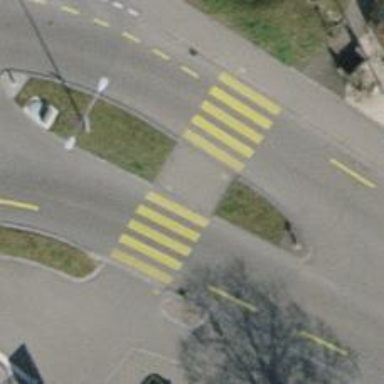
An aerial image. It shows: Concrete footway with marked crossing.